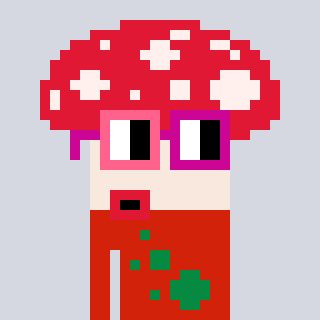
a pixel art character with square pink and red glasses, a mushroom-shaped head and a red-colored body on a cool background